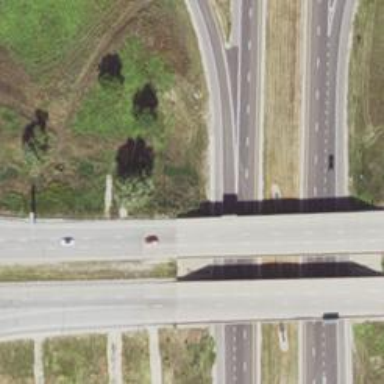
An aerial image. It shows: Motorway junction.